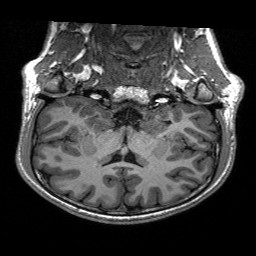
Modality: T1w
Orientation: sagittal
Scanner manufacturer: siemens
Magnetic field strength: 3 T
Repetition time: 2.3 s
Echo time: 0.00197 s